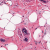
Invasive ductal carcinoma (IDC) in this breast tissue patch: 0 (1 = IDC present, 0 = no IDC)